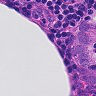
Metastatic tissue present: yes